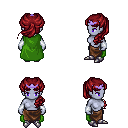
a pixel art fantasy rpg character, female body template, dark elf, purple skin, green cape, robe skirt, brunette princess hairstyle, purple tiara, white cloth bracers, metal boots, four views (front, back, left, right), 2x2 character sprite sheet, small pixel art, hard edges, no anti-aliasing